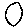
Label: circle